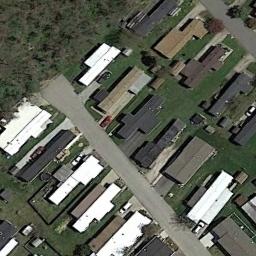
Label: mobile_home_park